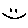
Label: smiley face